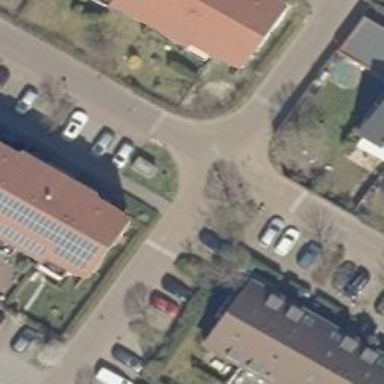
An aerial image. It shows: Footway along the road.